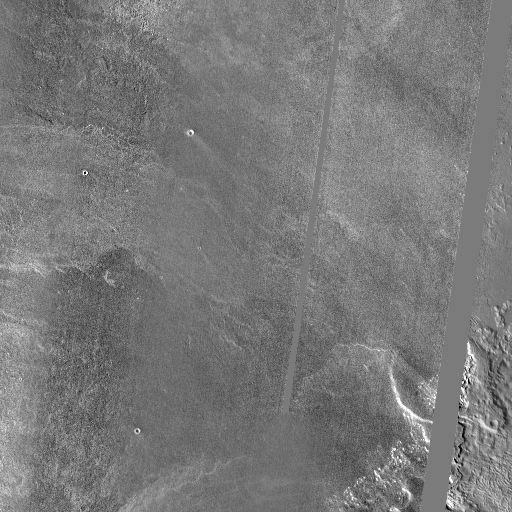
Crater classes present: Background, Other